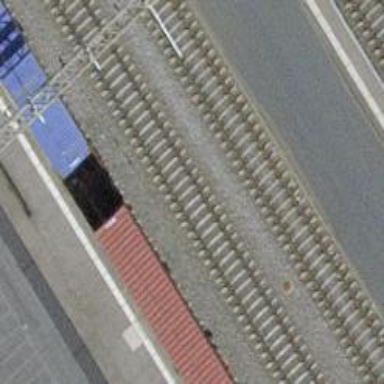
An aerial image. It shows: Stop position for public transport on the railway.